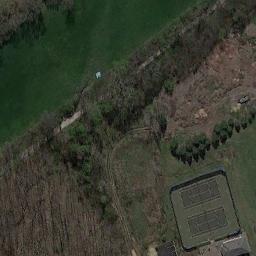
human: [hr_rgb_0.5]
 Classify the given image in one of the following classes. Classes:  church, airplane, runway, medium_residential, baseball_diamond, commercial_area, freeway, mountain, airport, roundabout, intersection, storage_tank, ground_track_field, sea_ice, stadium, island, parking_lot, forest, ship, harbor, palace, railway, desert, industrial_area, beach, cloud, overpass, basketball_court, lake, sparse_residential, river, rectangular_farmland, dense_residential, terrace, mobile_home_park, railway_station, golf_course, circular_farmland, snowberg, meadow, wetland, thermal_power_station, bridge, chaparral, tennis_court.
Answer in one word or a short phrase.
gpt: tennis_court